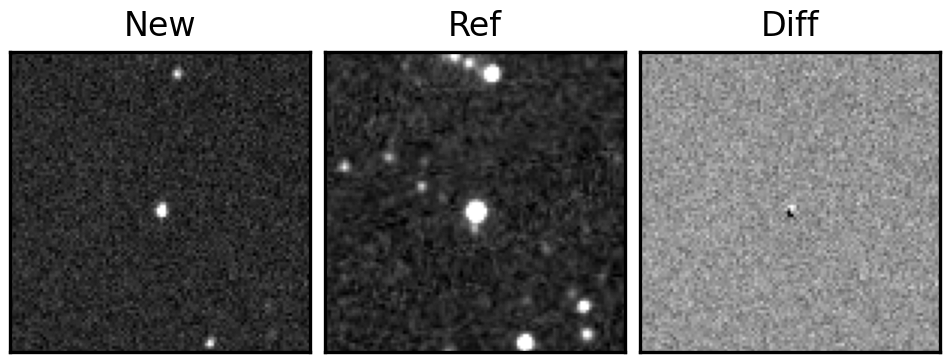
Label: bogus